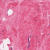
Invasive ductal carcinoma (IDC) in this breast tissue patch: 0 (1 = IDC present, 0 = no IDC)